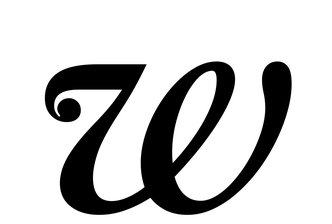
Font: LibreCaslonText-Italic_Medium_Italic